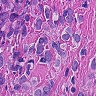
Metastatic tissue present: yes